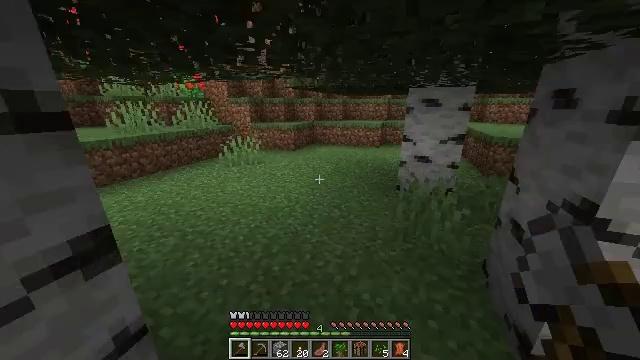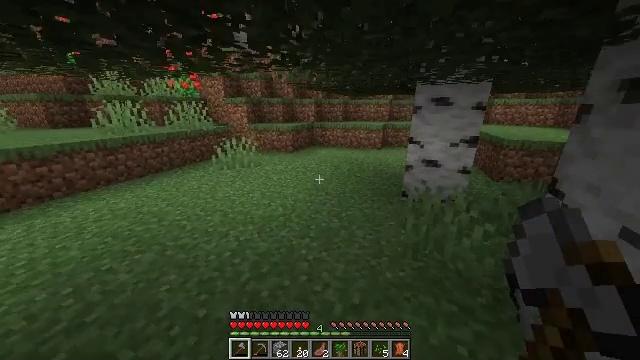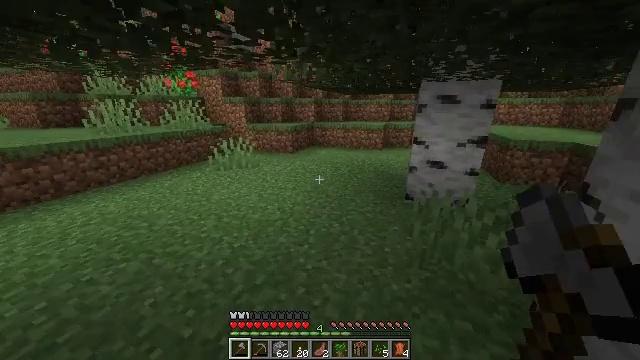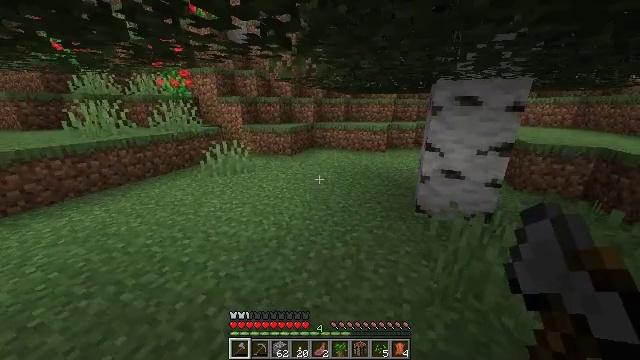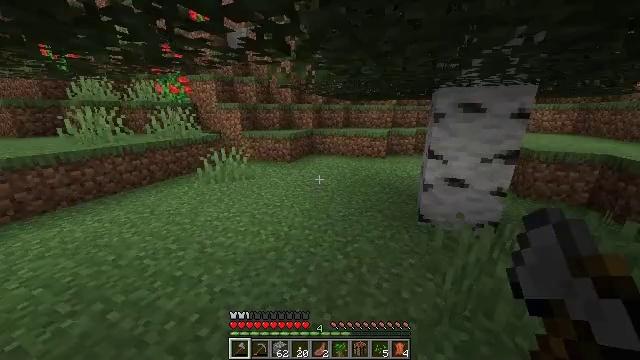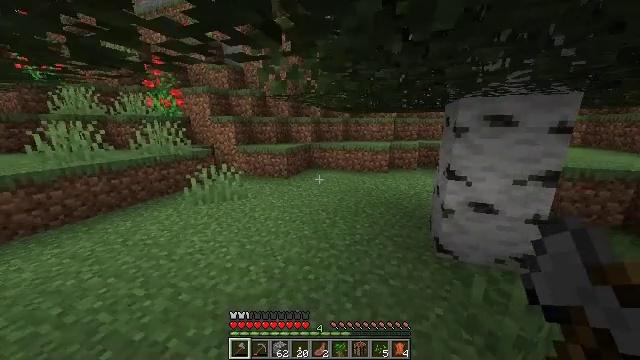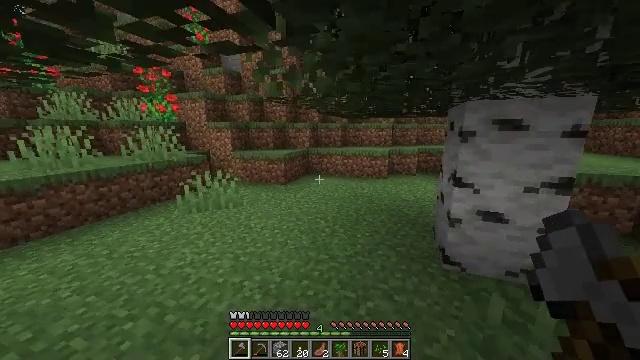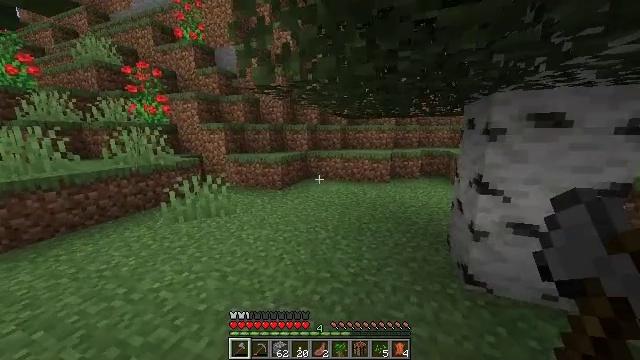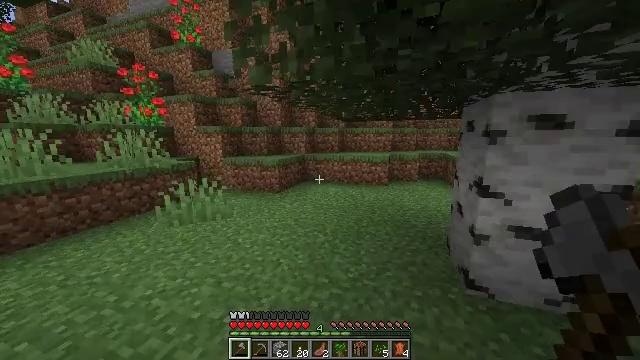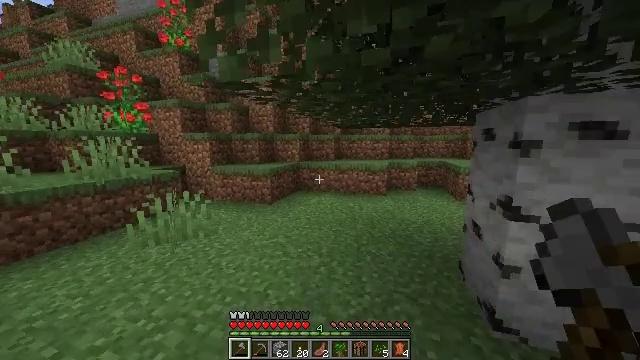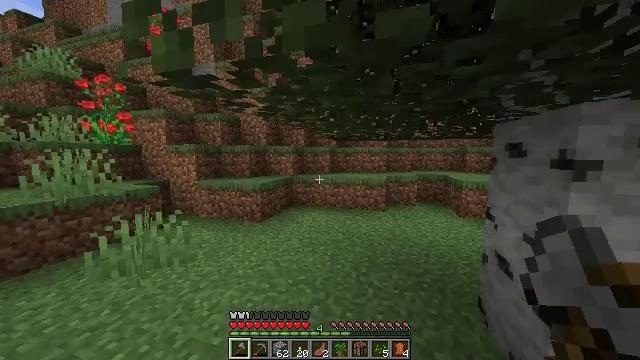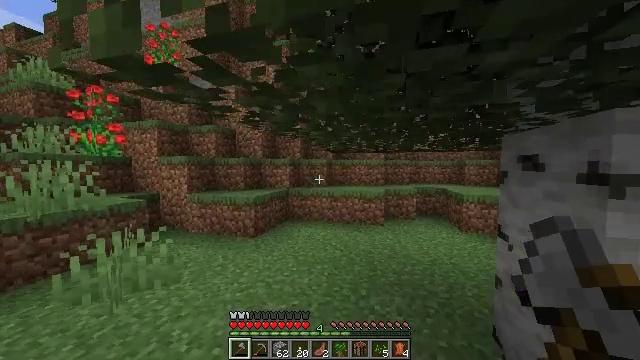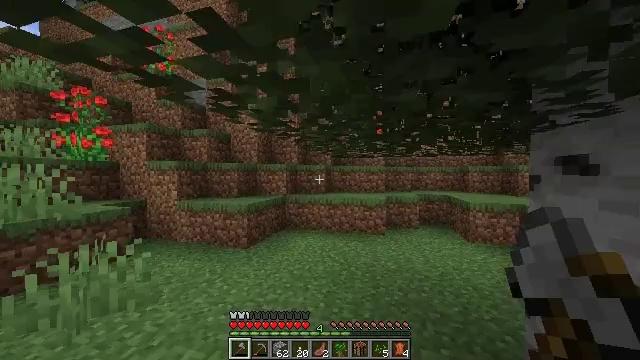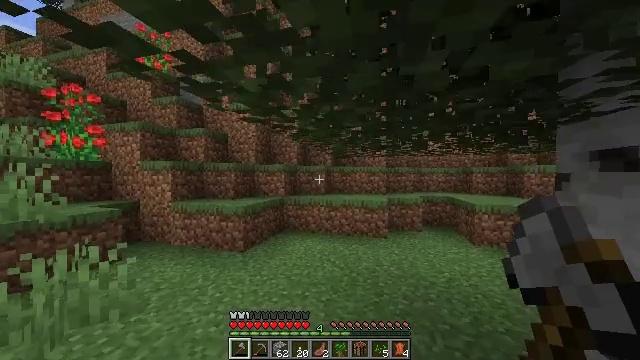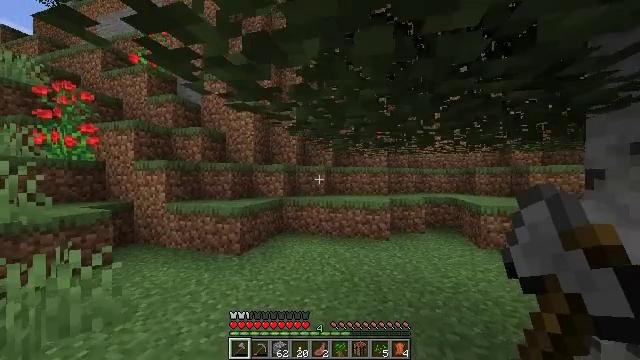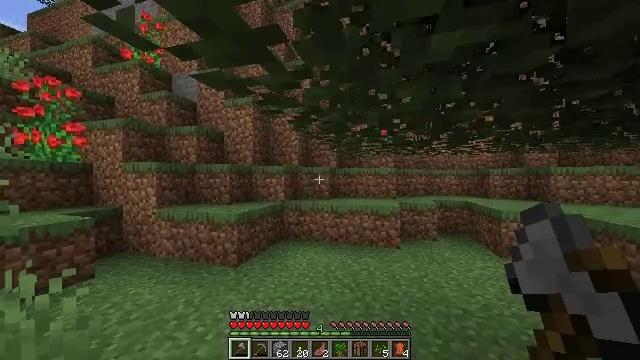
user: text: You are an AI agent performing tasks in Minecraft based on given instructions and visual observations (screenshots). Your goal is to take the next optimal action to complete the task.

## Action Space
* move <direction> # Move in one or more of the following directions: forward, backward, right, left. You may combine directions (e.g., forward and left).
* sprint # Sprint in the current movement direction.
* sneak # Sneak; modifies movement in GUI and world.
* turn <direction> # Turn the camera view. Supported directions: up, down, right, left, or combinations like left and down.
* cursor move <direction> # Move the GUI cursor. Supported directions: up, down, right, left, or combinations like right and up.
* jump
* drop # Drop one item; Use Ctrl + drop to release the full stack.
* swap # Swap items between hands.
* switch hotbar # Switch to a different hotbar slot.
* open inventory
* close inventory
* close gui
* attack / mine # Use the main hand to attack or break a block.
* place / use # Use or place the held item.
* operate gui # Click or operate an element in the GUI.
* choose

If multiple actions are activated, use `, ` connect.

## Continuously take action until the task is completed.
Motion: motion action
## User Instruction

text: Mine the rose bush in the garden.
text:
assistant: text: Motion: move forward, sprint
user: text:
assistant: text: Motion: move forward, sprint
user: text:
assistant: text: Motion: move forward, sprint
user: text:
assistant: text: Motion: move forward, sprint, turn up
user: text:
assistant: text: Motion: move forward, sprint, turn up
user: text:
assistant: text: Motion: move forward, sprint, turn up
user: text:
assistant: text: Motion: move forward, sprint
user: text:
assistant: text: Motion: move forward, sprint
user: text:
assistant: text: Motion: move forward, sprint, turn right and up
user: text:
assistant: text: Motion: move forward, sprint, turn right and up
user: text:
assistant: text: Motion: move forward, sprint, turn up
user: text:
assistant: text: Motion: move forward, sprint, turn up
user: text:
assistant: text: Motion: move forward, sprint
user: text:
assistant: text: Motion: move forward, sprint
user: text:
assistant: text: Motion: move forward and move left, sprint
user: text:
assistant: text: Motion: move forward and move left, sprint
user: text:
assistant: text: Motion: move forward and move left, sprint
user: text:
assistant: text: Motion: move forward and move left, sprint
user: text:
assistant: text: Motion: move forward and move left, sprint
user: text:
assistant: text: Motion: move forward and move left, sprint
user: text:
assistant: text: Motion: move forward and move left, sprint, turn left
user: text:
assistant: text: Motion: move forward, sprint, turn left
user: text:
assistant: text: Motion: move forward, turn left
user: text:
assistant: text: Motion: move forward, turn left
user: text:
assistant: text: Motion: move forward, turn left
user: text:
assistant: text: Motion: move forward, turn left
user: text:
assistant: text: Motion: move forward
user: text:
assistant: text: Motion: move forward, turn left and up
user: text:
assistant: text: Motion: move forward, turn left and up
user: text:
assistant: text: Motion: move forward, turn left and up, jump